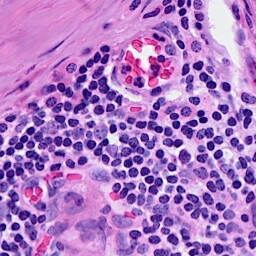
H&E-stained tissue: Breast